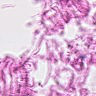
Metastatic tissue present: no